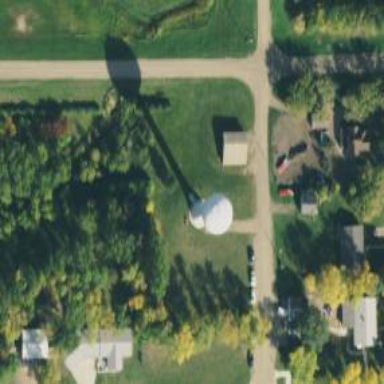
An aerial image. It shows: Water tower that is man-made.